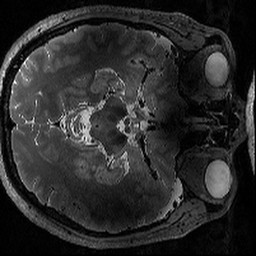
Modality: T2w
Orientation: axial
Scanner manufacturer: siemens
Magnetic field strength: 6.98 T
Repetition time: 5.2 s
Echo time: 0.175 s